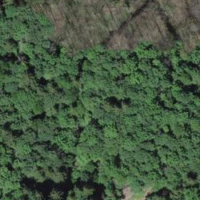
EUNIS habitat code: 41
Species observed at this site:
Equisetum hyemale